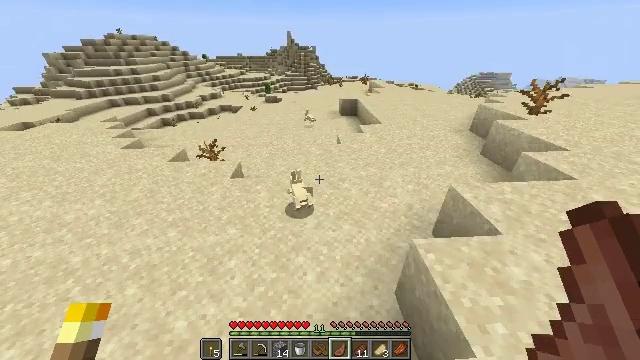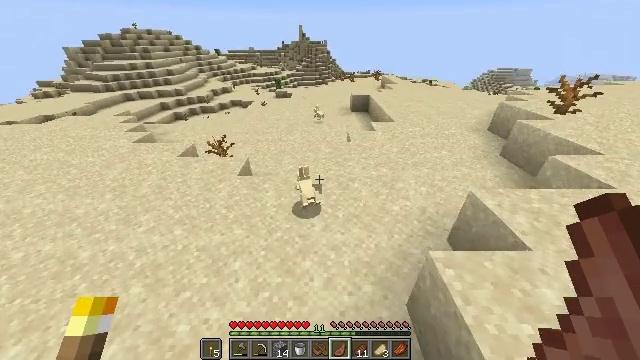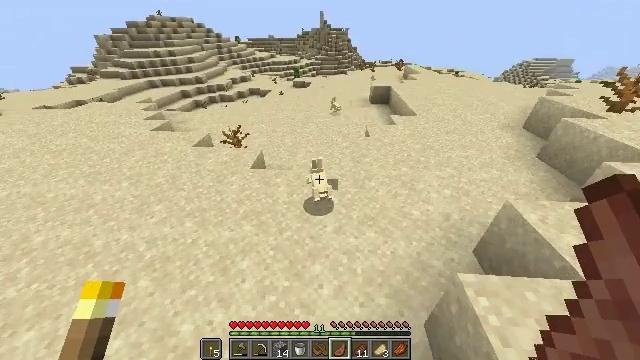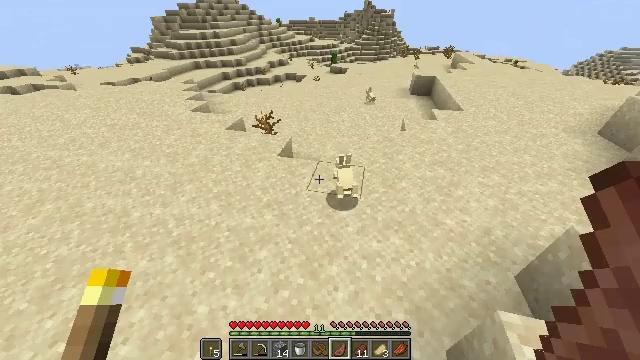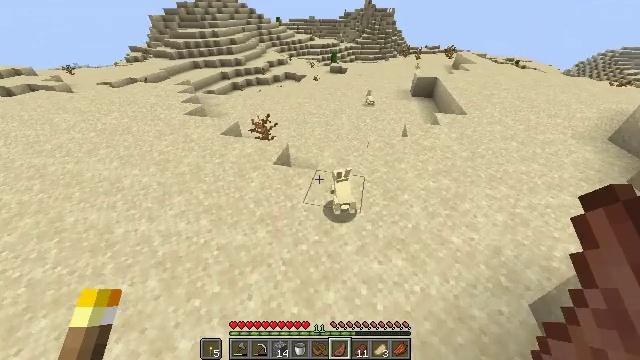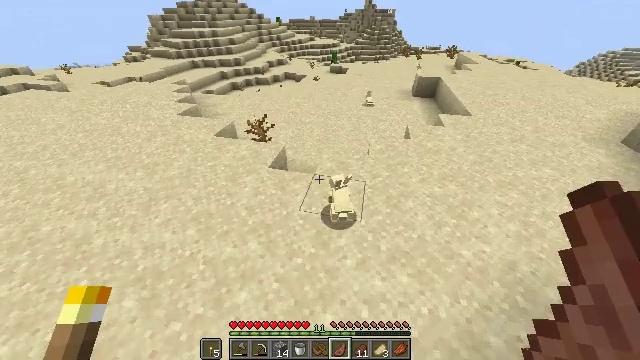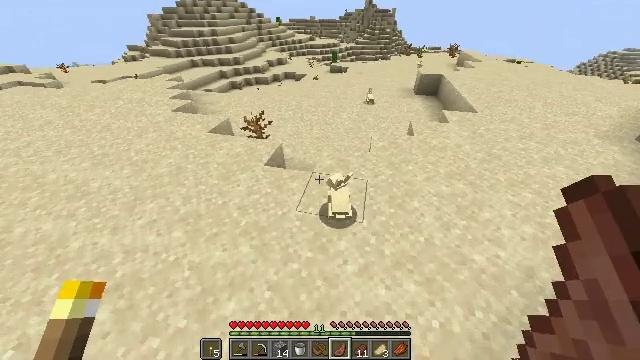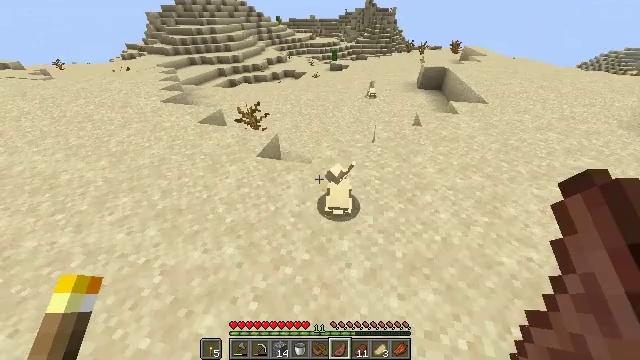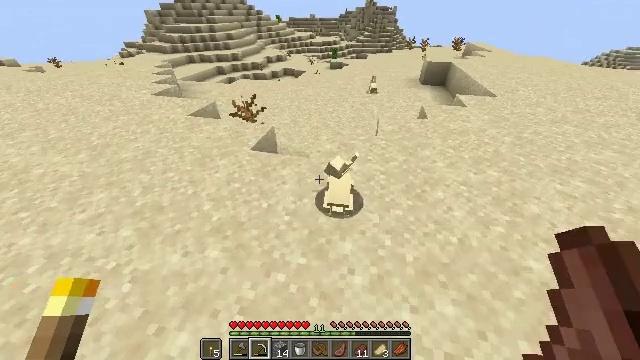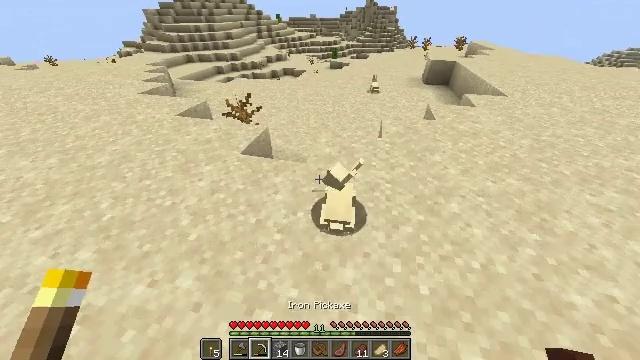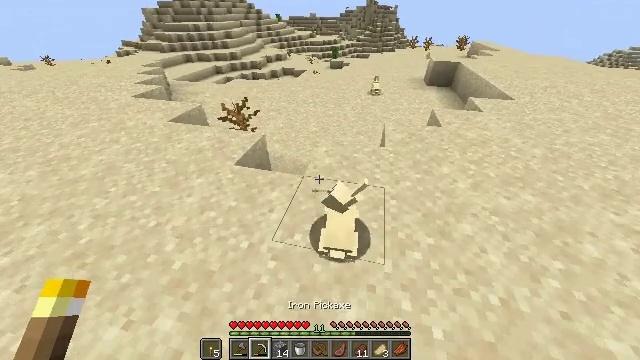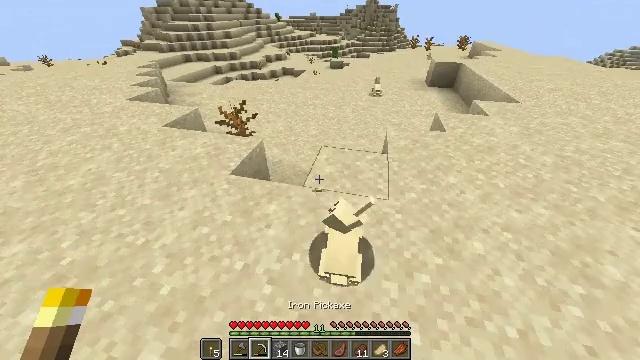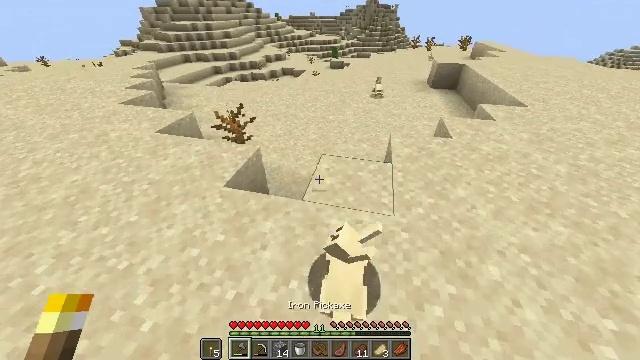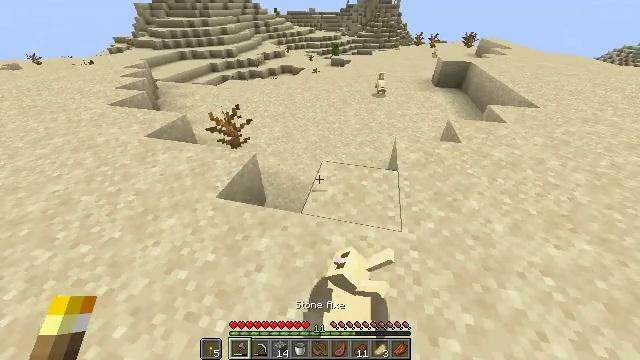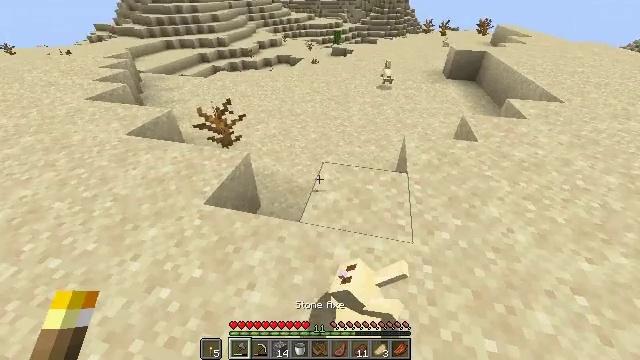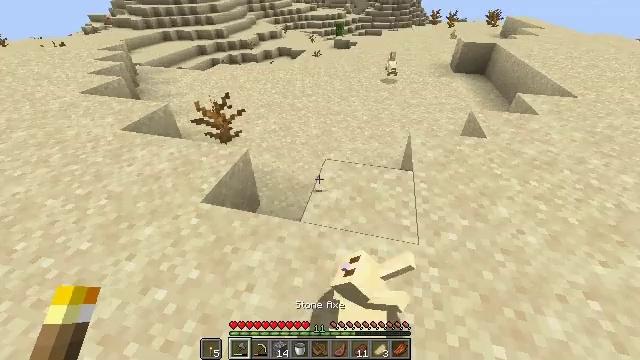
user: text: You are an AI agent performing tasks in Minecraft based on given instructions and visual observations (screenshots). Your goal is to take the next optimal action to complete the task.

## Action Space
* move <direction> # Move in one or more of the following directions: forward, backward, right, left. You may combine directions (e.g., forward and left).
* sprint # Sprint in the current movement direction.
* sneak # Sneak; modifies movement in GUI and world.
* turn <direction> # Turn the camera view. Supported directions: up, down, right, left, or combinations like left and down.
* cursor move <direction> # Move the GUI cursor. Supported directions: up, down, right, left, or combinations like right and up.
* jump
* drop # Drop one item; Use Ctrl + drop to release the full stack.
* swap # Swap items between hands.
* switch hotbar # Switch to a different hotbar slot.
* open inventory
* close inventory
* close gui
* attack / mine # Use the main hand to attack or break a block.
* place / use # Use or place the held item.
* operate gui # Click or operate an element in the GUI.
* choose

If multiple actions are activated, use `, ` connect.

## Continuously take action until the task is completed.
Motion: motion action
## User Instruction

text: Hunt animals.
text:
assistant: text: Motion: move forward, turn left and down
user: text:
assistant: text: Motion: move forward, turn left and down
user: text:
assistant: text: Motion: move forward, turn left and down
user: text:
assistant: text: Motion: move forward
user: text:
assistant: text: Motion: move forward
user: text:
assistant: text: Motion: move forward
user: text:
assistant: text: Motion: move forward
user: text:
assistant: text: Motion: move forward, switch to hotbar 2
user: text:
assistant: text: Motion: move forward, switch to hotbar 2
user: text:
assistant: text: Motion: move forward, switch to hotbar 2
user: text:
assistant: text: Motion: move forward
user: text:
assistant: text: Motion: switch to hotbar 1
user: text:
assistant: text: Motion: switch to hotbar 1
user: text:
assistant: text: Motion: switch to hotbar 1
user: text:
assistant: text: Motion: no_op
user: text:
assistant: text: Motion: turn down
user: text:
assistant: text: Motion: turn down
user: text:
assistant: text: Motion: turn right and down
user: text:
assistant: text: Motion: turn right and down
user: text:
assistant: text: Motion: turn right and down
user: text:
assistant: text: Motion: turn right and up
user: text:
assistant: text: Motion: turn right and up
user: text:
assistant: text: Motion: turn up
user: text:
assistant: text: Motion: no_op
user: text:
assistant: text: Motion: attack / mine
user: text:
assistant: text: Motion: attack / mine
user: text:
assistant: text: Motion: turn left
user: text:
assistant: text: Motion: no_op
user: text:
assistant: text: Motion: no_op
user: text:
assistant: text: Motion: no_op